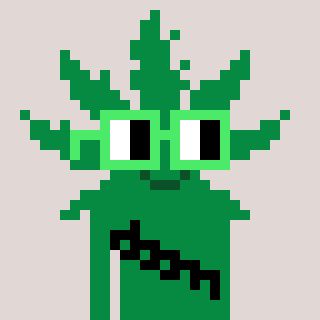
a pixel art character with square light green glasses, a weed-shaped head and a green-colored body on a warm background